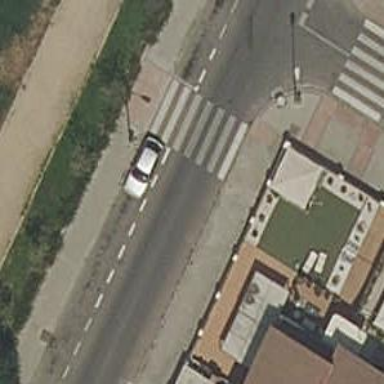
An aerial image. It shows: Zebra crossing on the road.